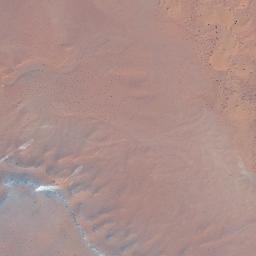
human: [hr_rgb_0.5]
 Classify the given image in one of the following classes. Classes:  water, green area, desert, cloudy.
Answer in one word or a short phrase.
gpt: desert